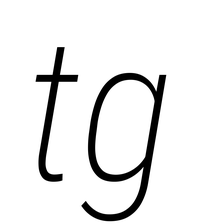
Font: Roboto-Italic_Condensed_ExtraLight_Italic